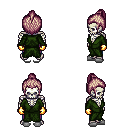
a pixel art fantasy rpg character, male body template, skeleton, green robe, magenta pants, white blonde short topknot hairstyle, gold gloves, white slippers, four views (front, back, left, right), 2x2 character sprite sheet, small pixel art, hard edges, no anti-aliasing